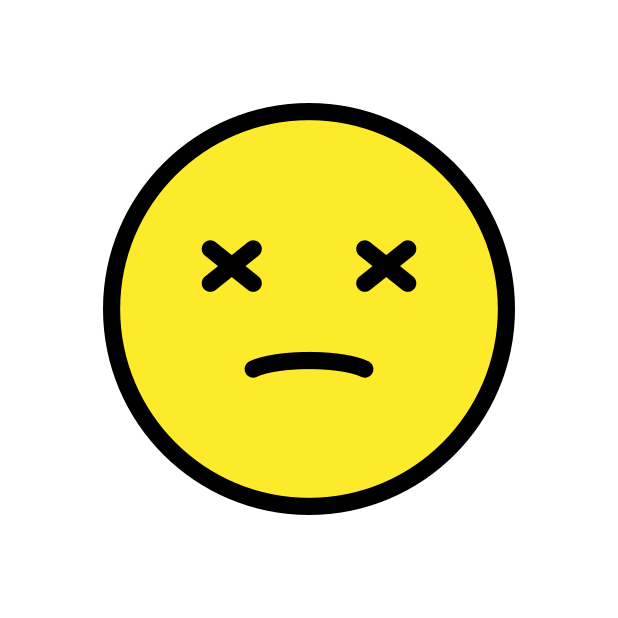
face with crossed-out eyes